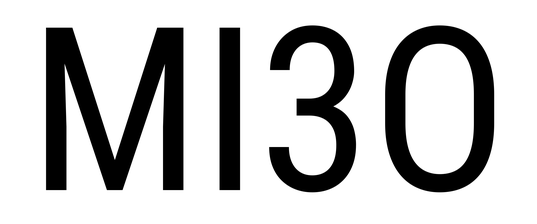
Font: Roboto_Condensed_Regular